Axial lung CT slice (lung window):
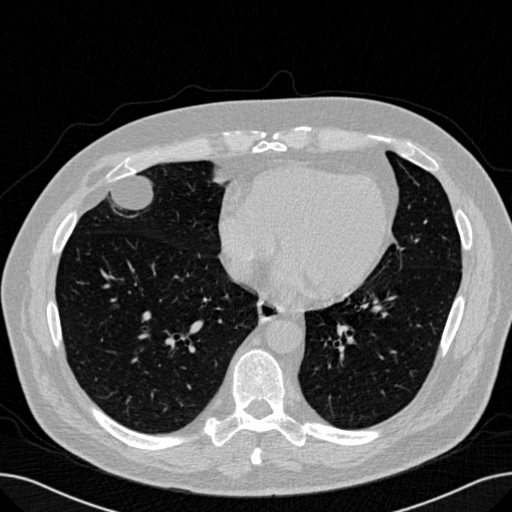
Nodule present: no